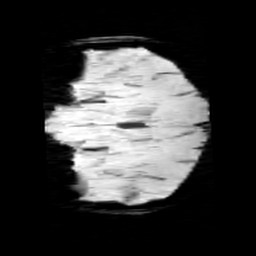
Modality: minIP
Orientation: coronal
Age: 12
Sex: female
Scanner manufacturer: siemens
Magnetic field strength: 3 T
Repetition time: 0.027 s
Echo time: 0.02 s